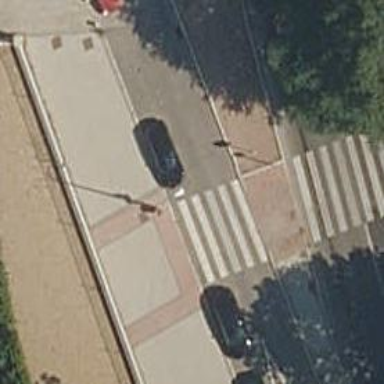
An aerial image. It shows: Marked crossing on the road with clear markings.